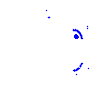
Particle: kaon